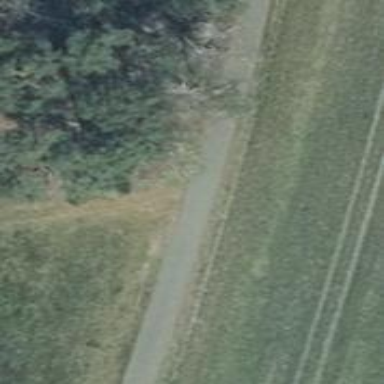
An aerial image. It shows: Asphalt cycleway.